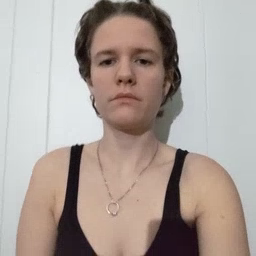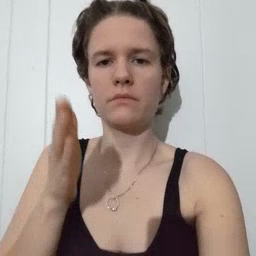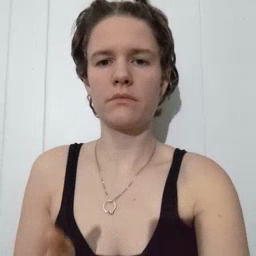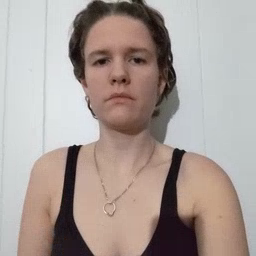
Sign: person